Field crop: maize
Growth stage: 2
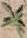
Species: atriplex